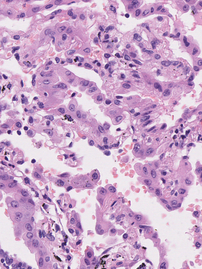
Tumor epithelial tissue: yes
Tumor-associated stroma tissue: yes
Normal tissue: no